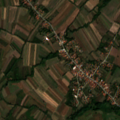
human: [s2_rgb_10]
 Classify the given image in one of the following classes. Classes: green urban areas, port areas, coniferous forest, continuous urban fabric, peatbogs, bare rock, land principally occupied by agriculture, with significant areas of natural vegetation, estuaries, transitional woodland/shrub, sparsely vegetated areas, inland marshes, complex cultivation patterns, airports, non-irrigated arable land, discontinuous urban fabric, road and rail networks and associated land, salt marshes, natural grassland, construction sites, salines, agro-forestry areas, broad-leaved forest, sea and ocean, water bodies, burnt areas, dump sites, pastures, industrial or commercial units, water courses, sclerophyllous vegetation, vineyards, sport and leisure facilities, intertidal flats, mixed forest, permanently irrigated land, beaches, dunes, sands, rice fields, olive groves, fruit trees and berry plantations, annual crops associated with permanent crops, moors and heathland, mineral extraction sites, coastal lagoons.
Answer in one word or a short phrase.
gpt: discontinuous urban fabric, complex cultivation patterns, land principally occupied by agriculture, with significant areas of natural vegetation